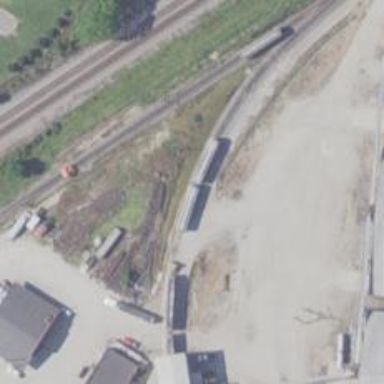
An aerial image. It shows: Railway siding for service.